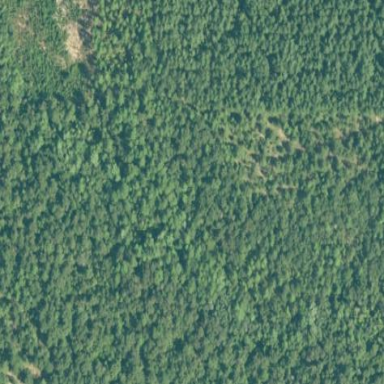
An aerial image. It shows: Mixed woodland area with various types of leaves.